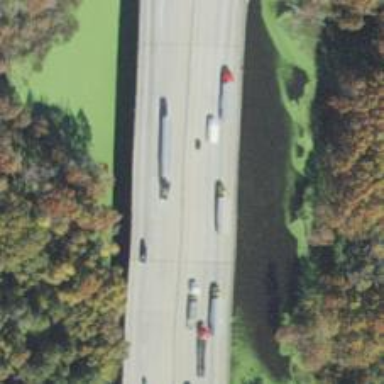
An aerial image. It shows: Beam-structured bridge on motorway.